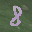
Label: 8